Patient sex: M
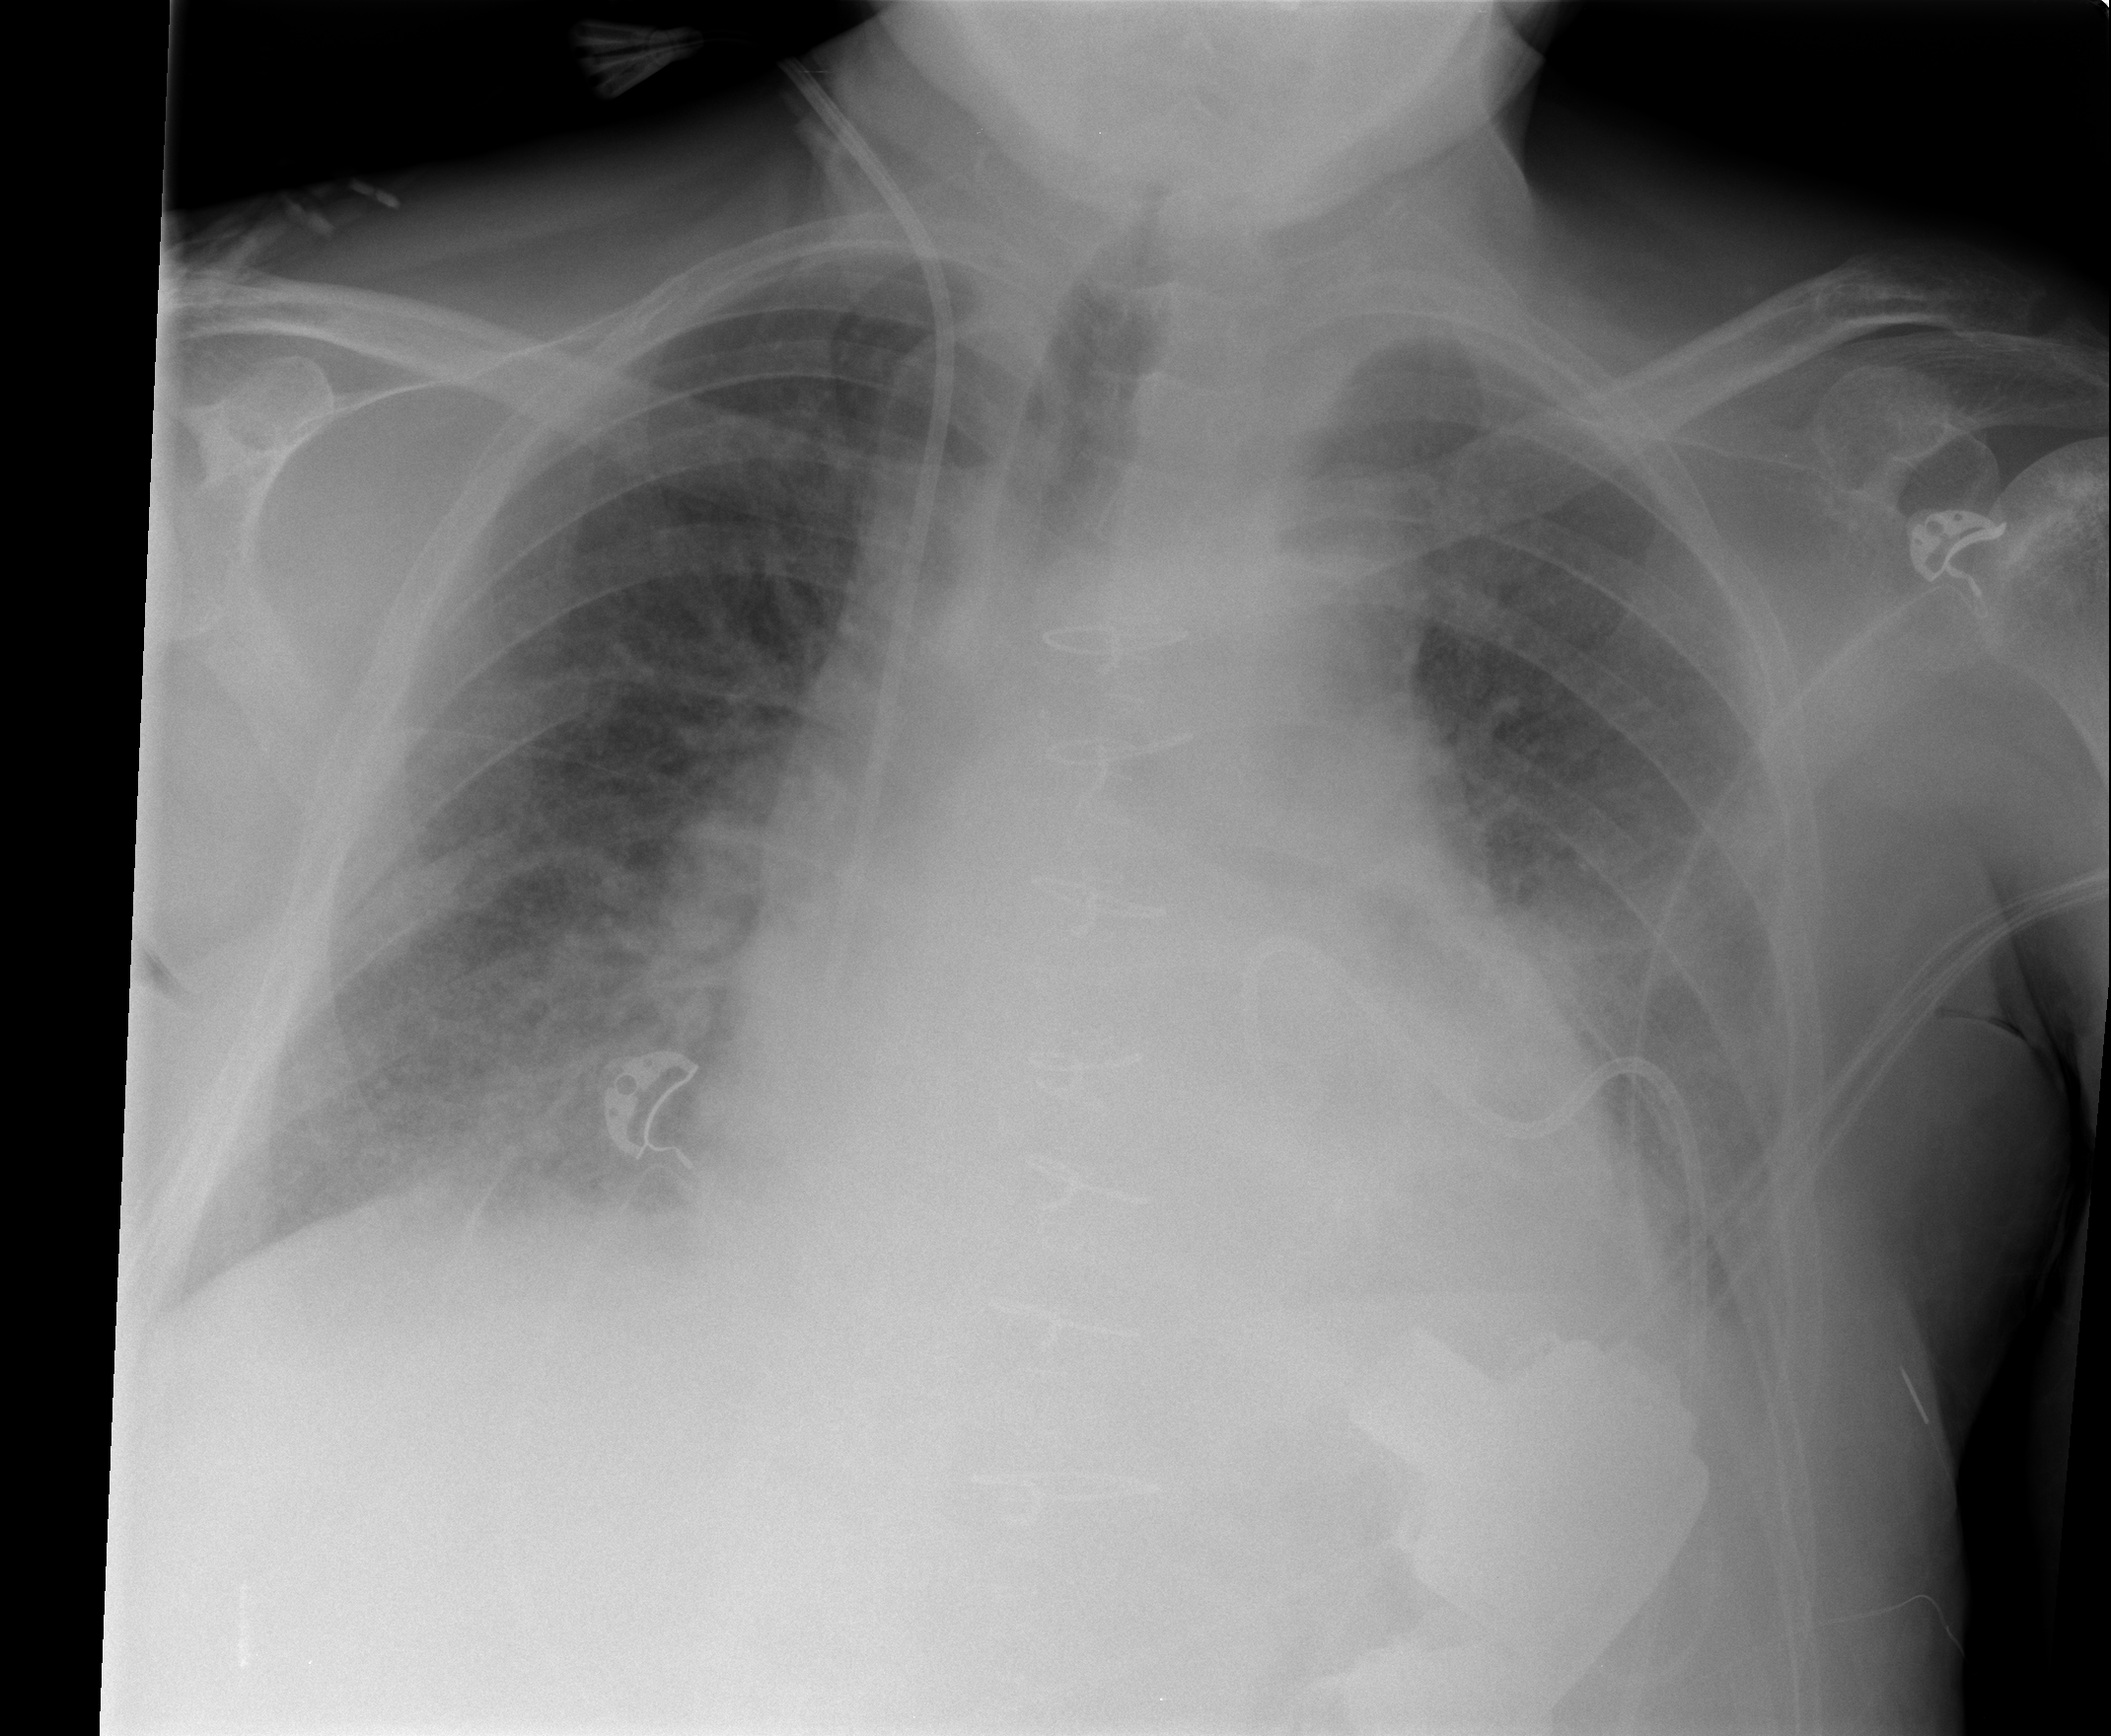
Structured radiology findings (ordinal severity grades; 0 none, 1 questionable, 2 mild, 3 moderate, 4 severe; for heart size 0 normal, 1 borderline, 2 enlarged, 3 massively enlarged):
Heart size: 3
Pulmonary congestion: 2
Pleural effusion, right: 0
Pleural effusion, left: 2
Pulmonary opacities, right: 0
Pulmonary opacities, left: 0
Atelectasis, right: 2
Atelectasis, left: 2